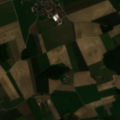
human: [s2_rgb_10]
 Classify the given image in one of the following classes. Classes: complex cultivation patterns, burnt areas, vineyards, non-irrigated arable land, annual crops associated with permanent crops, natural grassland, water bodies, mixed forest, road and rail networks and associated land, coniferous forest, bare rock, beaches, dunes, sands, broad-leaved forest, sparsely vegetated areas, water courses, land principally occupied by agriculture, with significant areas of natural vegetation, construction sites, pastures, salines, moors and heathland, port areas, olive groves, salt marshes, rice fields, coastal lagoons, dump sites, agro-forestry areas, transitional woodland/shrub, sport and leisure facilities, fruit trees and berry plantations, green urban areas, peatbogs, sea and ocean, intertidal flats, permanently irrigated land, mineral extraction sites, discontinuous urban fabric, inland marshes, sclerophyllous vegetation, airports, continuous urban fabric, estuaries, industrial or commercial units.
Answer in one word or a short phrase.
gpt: non-irrigated arable land, complex cultivation patterns, land principally occupied by agriculture, with significant areas of natural vegetation